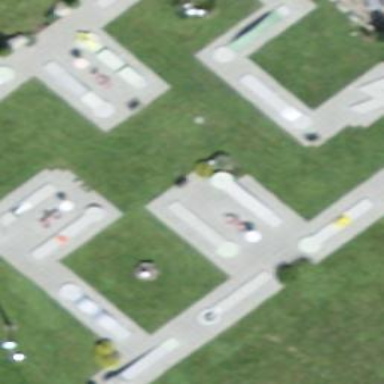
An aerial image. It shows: Miniature golf leisure land.